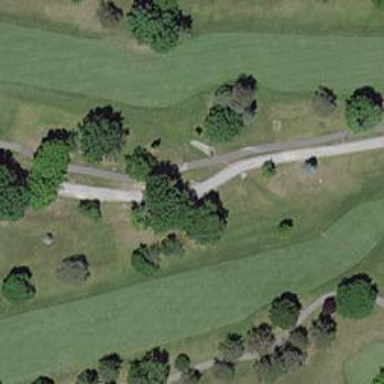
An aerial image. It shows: Path for both roads and golfers.